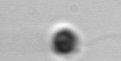
Label: flagellate